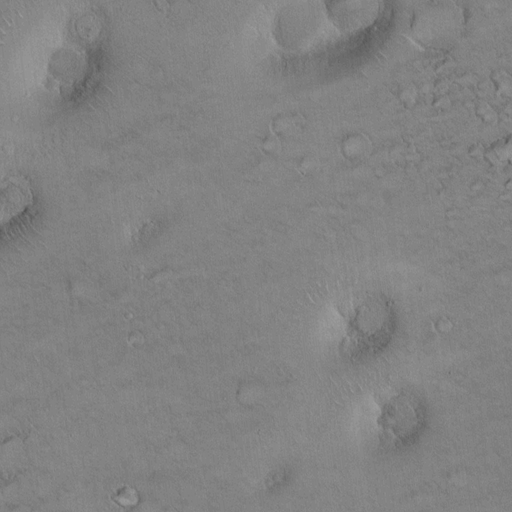
Classes present: Background, Cone